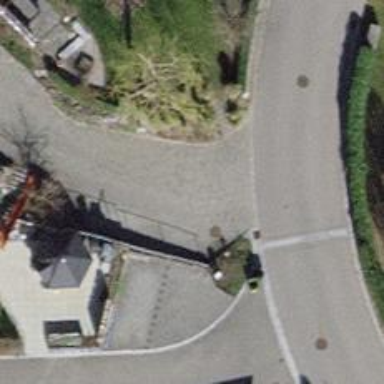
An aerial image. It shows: Asphalt driveway used as service road.